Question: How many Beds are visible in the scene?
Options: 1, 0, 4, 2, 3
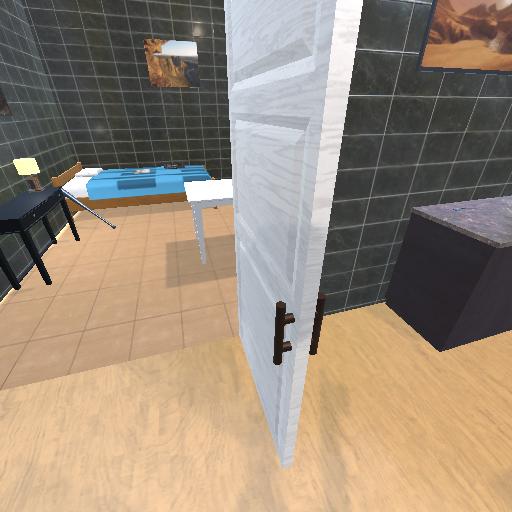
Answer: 1